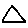
Label: triangle